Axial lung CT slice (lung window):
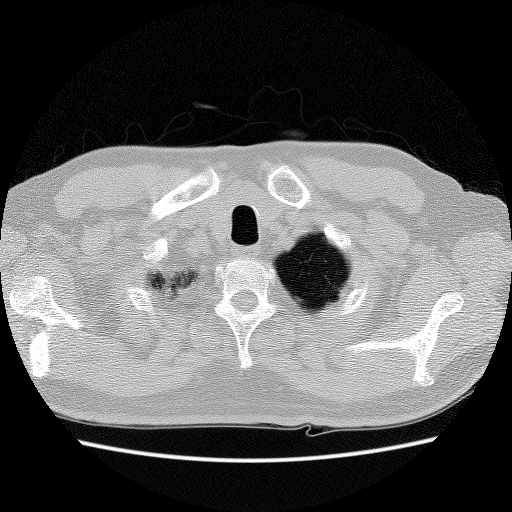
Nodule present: no